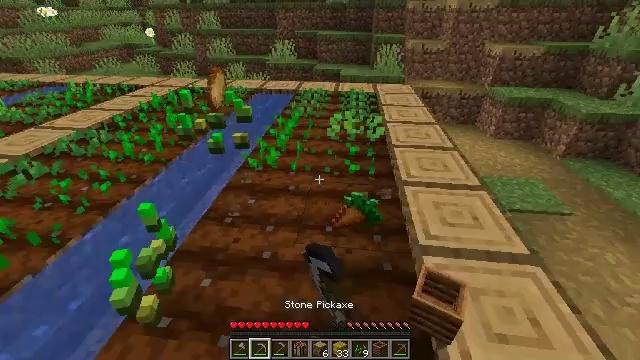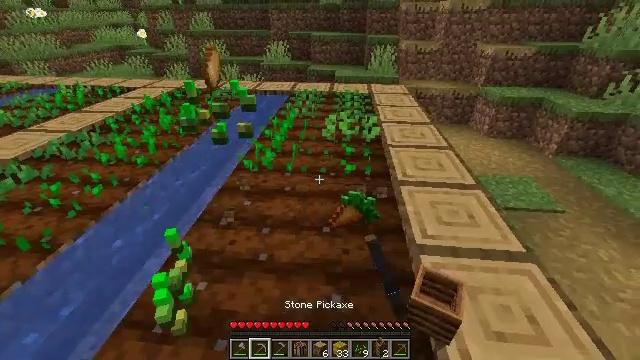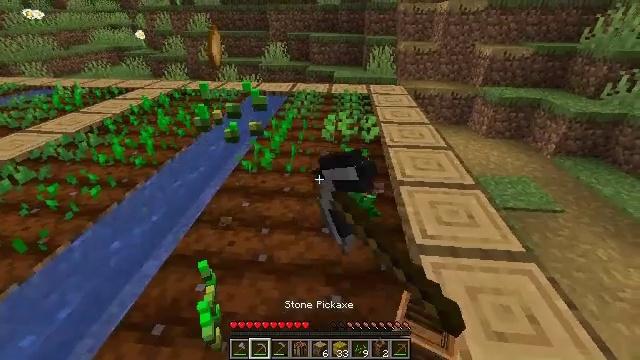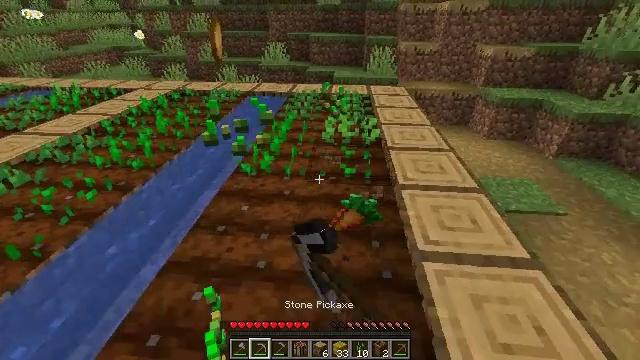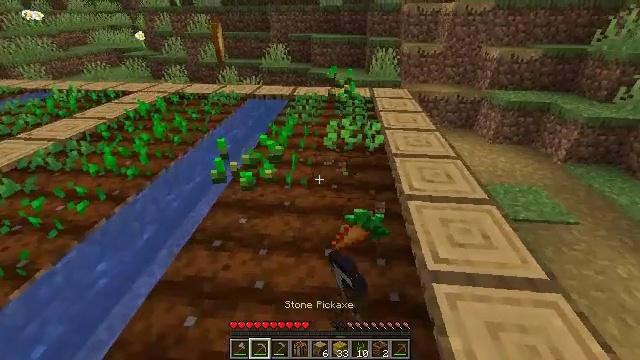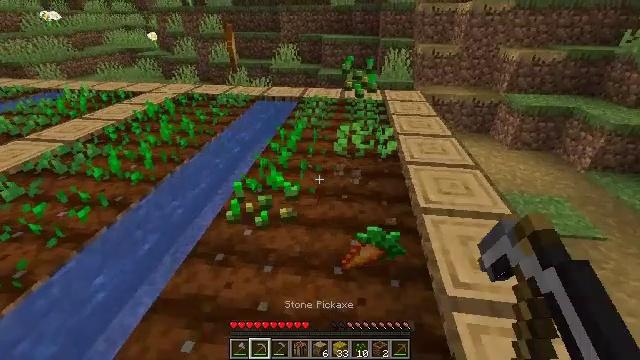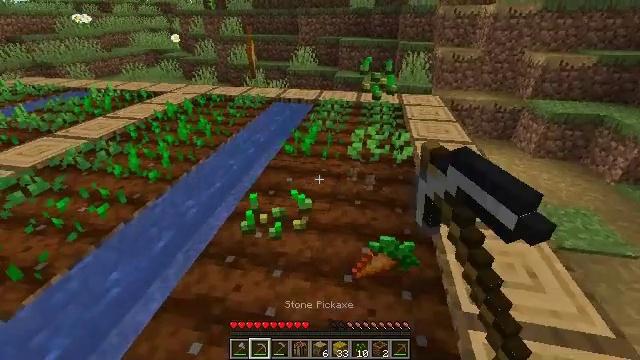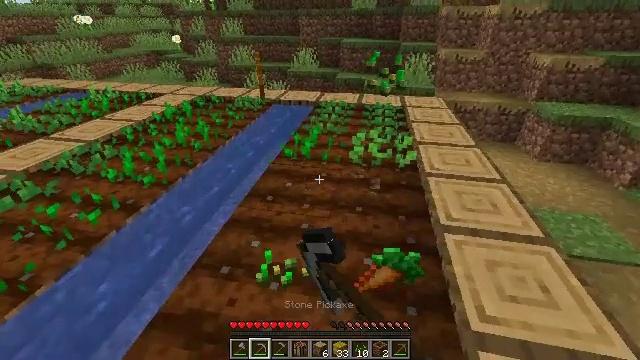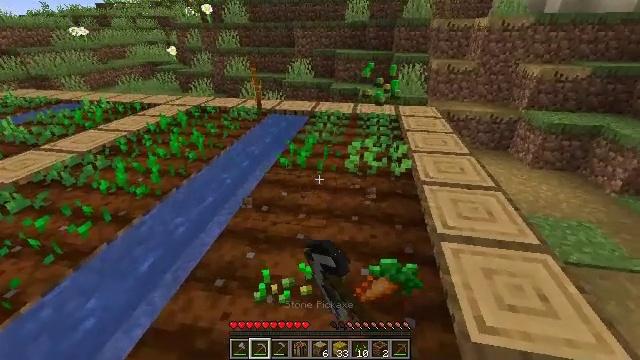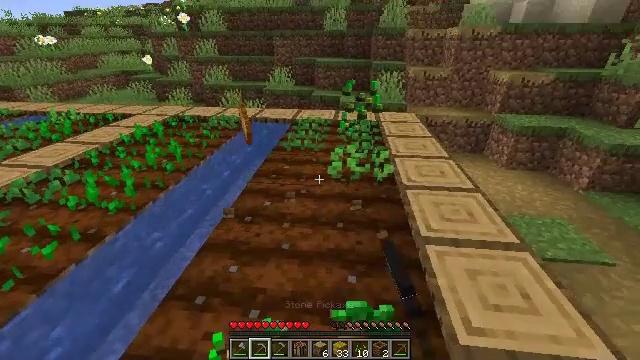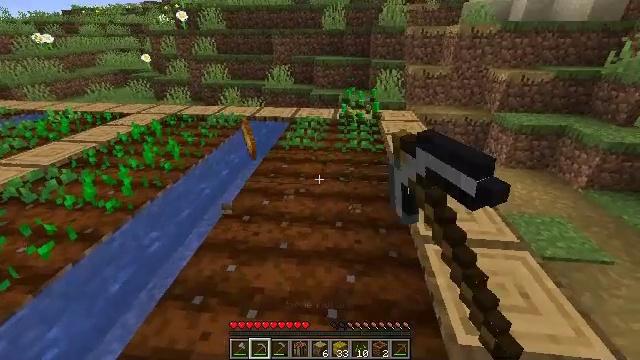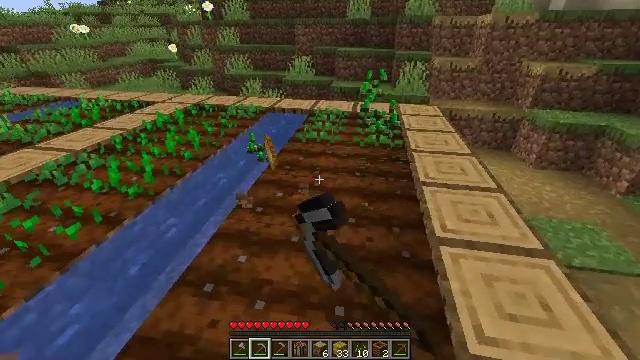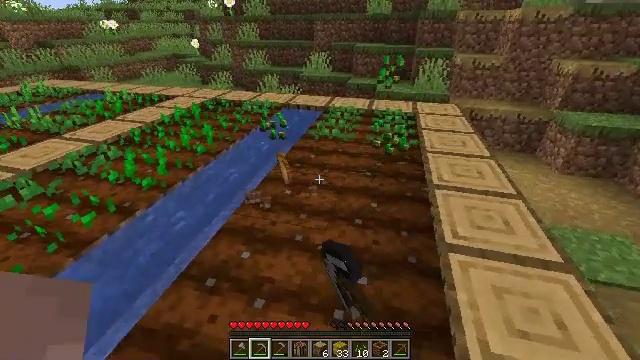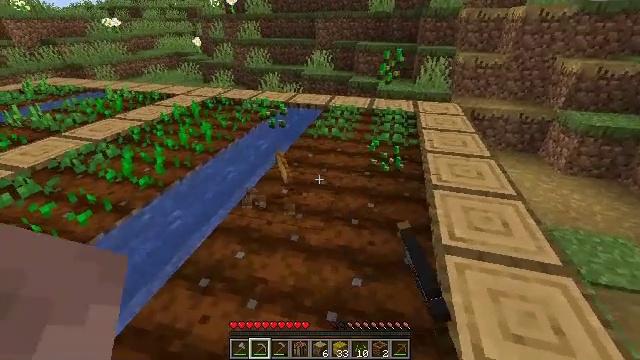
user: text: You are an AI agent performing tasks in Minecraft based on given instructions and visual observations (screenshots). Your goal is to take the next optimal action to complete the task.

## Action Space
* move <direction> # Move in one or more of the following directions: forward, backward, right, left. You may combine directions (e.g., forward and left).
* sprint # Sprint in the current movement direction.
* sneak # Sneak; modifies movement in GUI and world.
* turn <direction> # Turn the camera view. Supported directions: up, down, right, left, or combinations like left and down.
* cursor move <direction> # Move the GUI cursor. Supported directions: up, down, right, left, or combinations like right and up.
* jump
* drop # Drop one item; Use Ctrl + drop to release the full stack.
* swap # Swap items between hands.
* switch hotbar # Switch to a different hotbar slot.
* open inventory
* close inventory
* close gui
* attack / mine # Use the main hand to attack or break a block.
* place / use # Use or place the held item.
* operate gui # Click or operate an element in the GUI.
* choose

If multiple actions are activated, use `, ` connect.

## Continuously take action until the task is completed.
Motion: motion action
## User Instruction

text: Collect wheat crops.
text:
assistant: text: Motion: turn right, attack / mine
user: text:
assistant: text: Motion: attack / mine
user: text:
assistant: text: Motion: move forward, attack / mine
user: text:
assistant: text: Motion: move forward, attack / mine
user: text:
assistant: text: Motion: move forward, turn left, attack / mine
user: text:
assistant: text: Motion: turn left, attack / mine
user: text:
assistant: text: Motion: attack / mine
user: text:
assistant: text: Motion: turn right and up, attack / mine
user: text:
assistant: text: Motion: turn right and up, attack / mine
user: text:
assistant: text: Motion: attack / mine
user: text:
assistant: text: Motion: turn left and down, attack / mine
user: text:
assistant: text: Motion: turn left, attack / mine
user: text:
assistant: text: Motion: attack / mine
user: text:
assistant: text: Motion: attack / mine